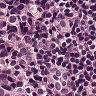
Metastatic tissue present: yes